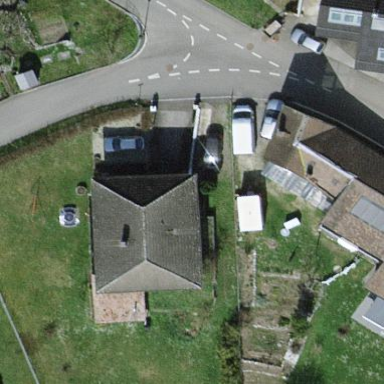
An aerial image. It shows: Residential building with hipped roof.